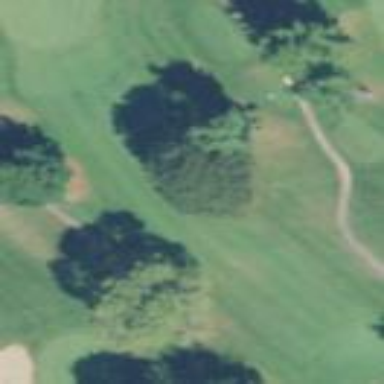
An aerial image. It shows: Golf fairway surrounded by grass.